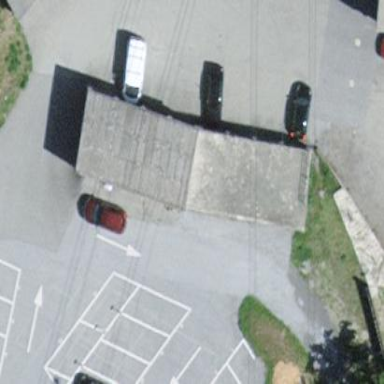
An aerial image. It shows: View of roof of building.